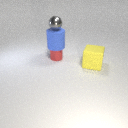
small red metal cylinder below small gray metal sphere